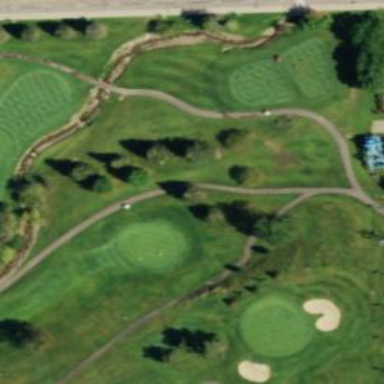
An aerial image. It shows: Path for golf carts.